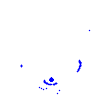
Particle: pion